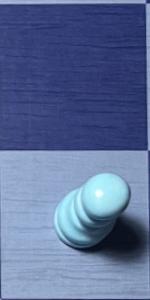
Label: Pawn_White